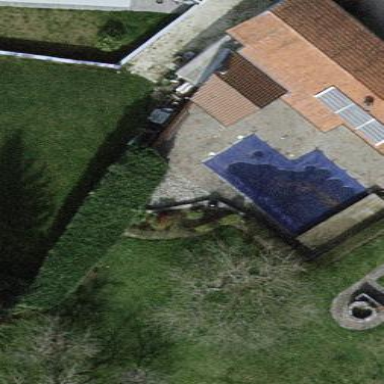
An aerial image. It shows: Swimming pool located in leisure land.